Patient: sex F, age 89
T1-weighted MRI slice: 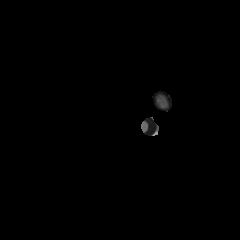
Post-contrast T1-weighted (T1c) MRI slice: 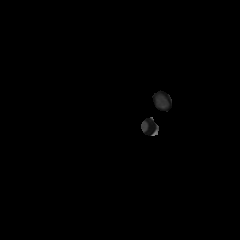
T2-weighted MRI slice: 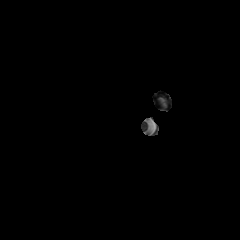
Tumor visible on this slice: no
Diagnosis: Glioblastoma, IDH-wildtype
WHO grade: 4